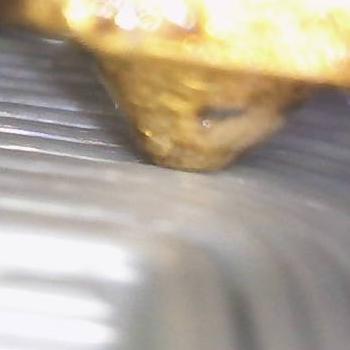
Flow rate: 127%